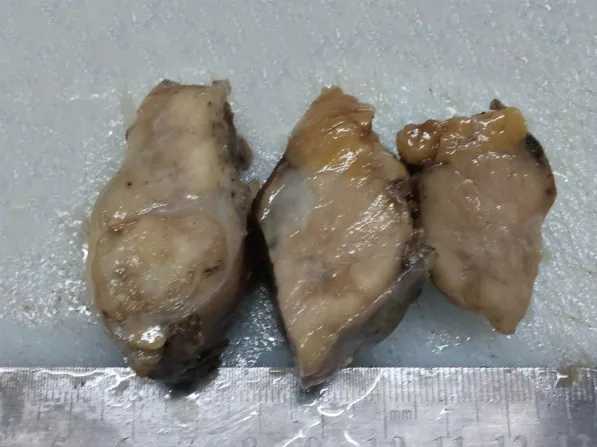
Postoperative gross examination of mass. On macroscopical examination, the lesion was gray-red solitary nodular mass without gross necrosis, haemorrhage and calcification. There was no fibrous capsule round the mass.
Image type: pathology (h&e)